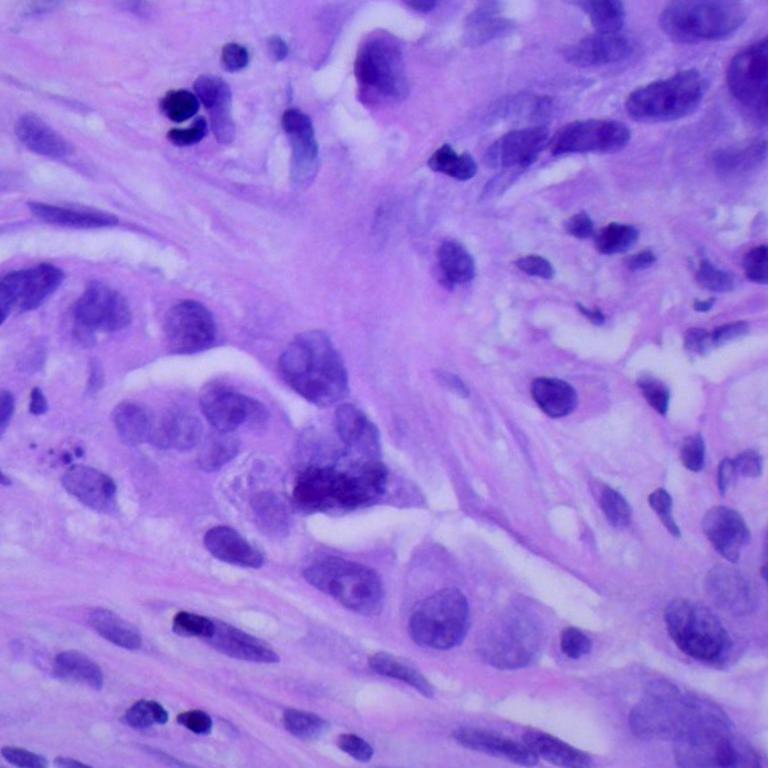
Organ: lung
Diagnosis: adenocarcinomas